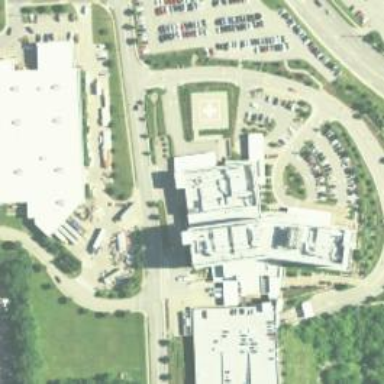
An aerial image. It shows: Hospital building.